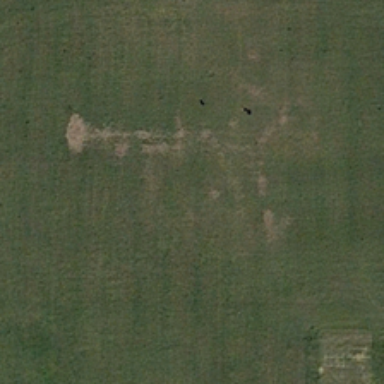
There is a meadow with stripes .